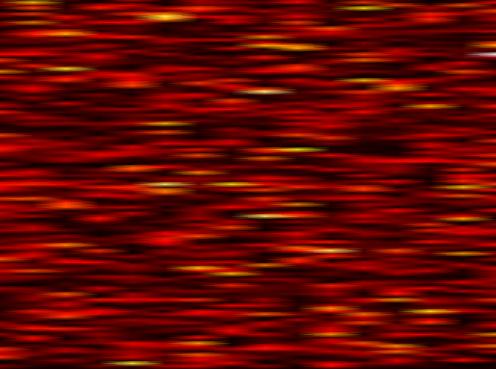
Label: FOFDM